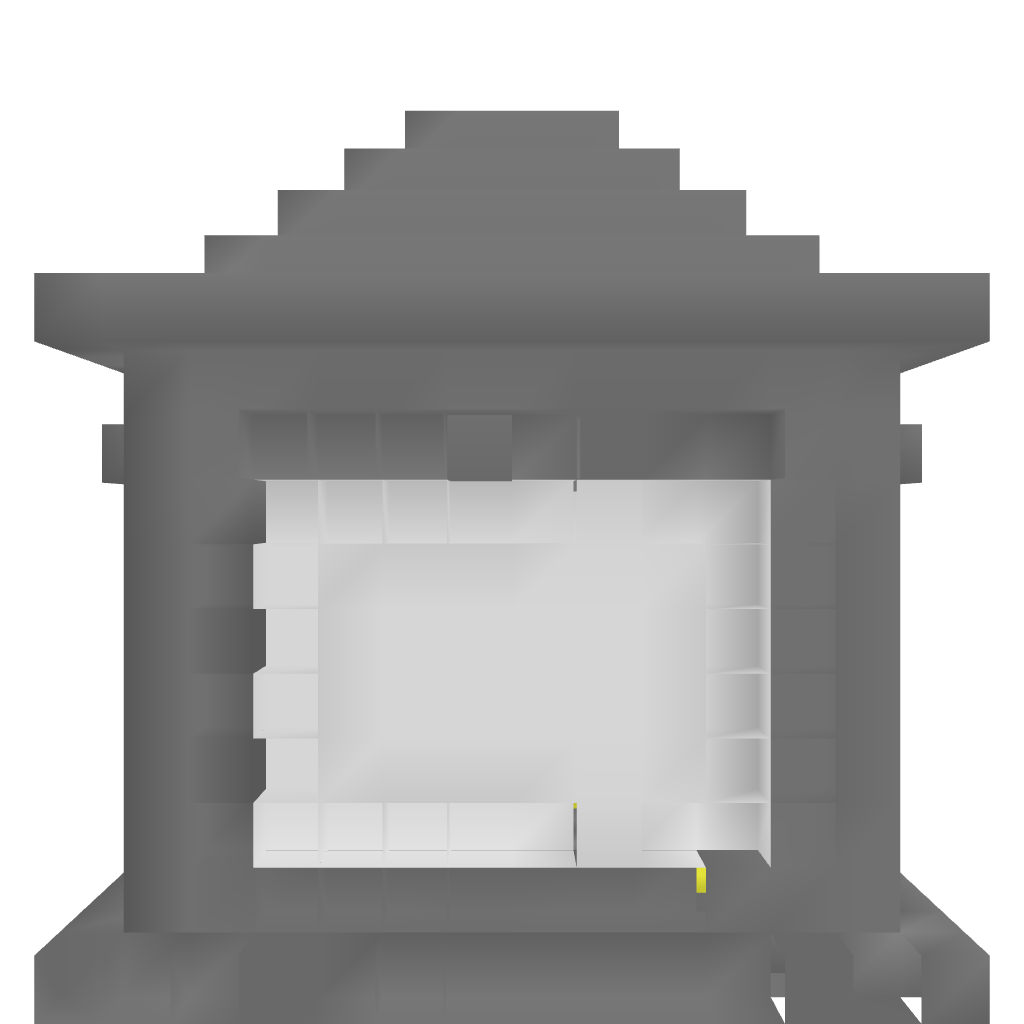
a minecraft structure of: FinalBattle Default Arena bad low quality